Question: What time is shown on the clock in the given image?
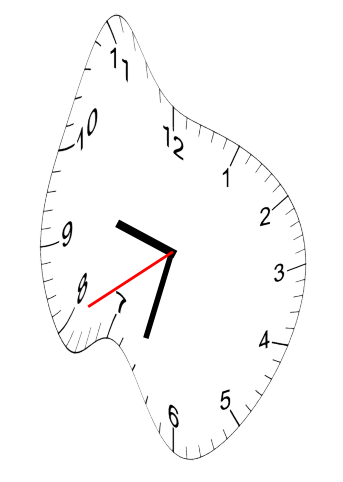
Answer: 09:32:40